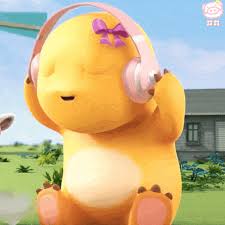
Label: nailong